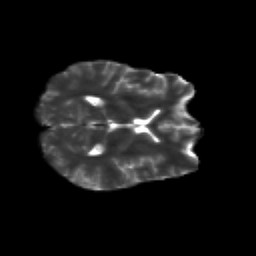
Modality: T2w
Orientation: axial
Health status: healthy
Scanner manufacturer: siemens
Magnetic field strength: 3 T
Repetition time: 12 s
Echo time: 0.092 s